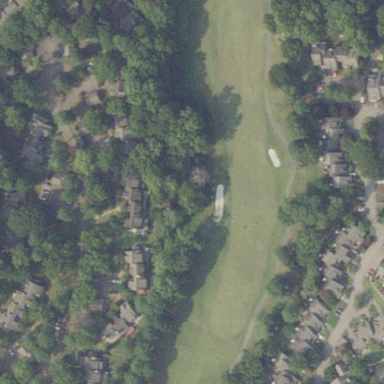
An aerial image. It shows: Rough grassy area used for golf.